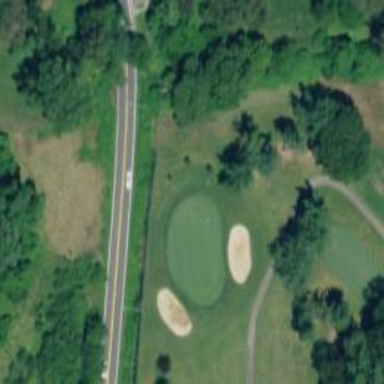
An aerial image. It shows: Golf hole.